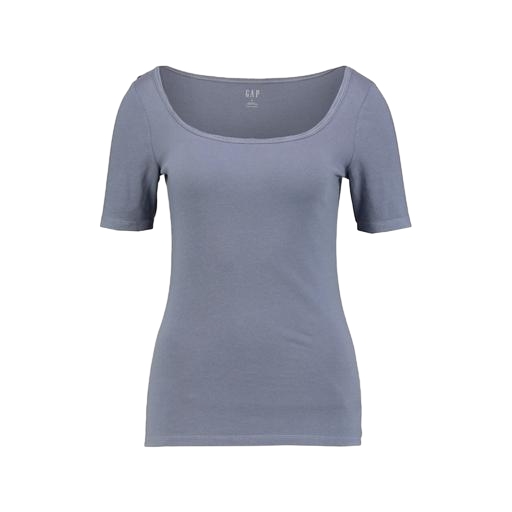
blue scoop neck t-shirt, t-shirt classique light blue, blue nly t-shirt, white background